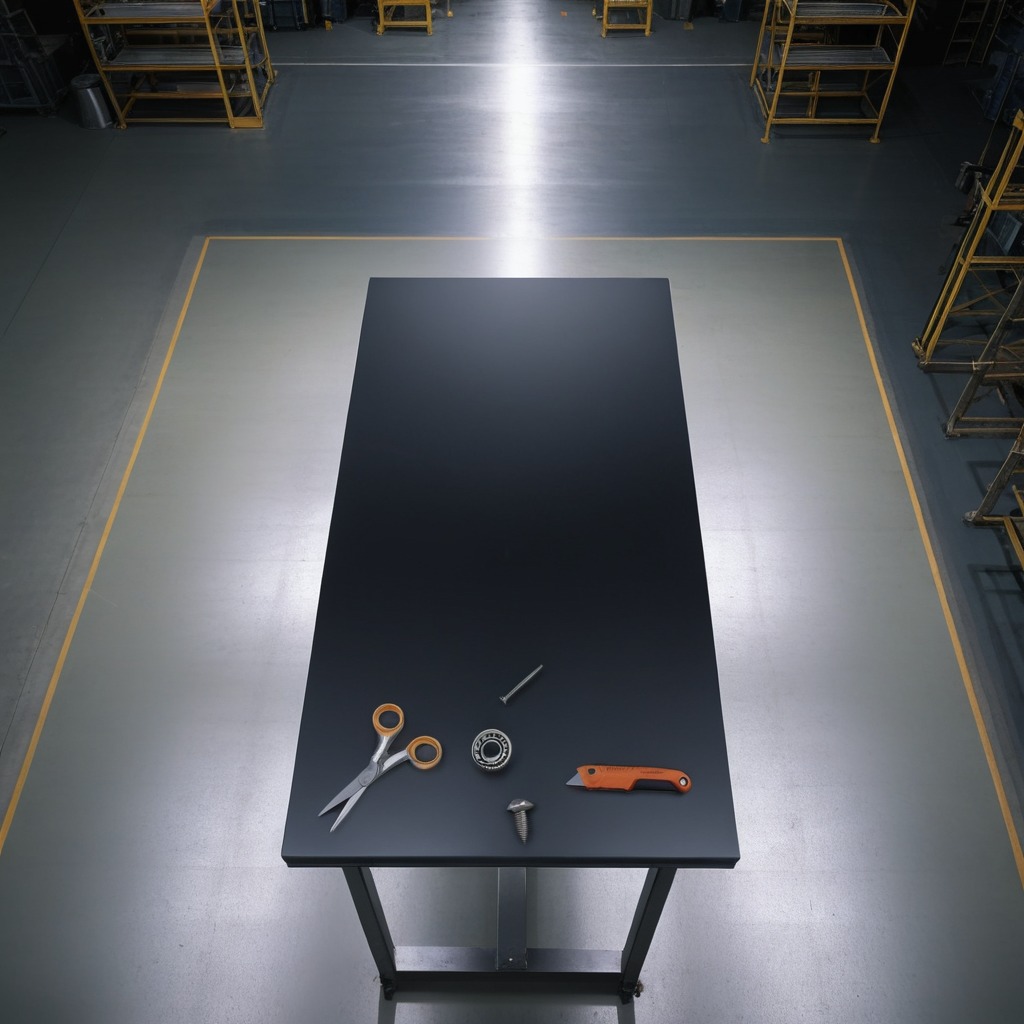
A metal ball bearing, a utility knife, a metal machine screw, an iron nail, and a pair of scissors are lying on the tabletop.